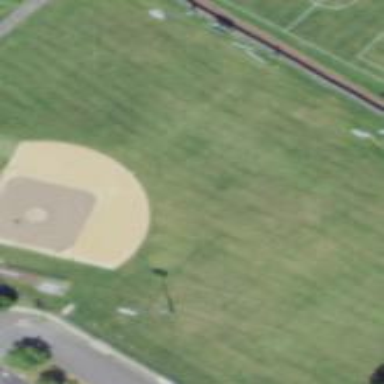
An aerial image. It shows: Baseball pitch for leisure and sports activities.